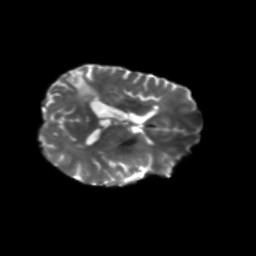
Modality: T2w
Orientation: axial
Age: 50
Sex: female
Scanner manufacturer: siemens
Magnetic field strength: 3 T
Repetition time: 5.47 s
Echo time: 0.0854 s